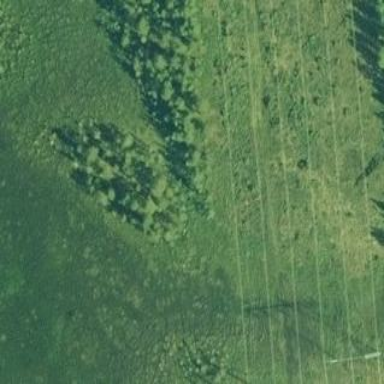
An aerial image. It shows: Patch of scrub vegetation.